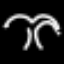
Label: palm tree